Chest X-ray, AP view. Patient: 49 years old, sex M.
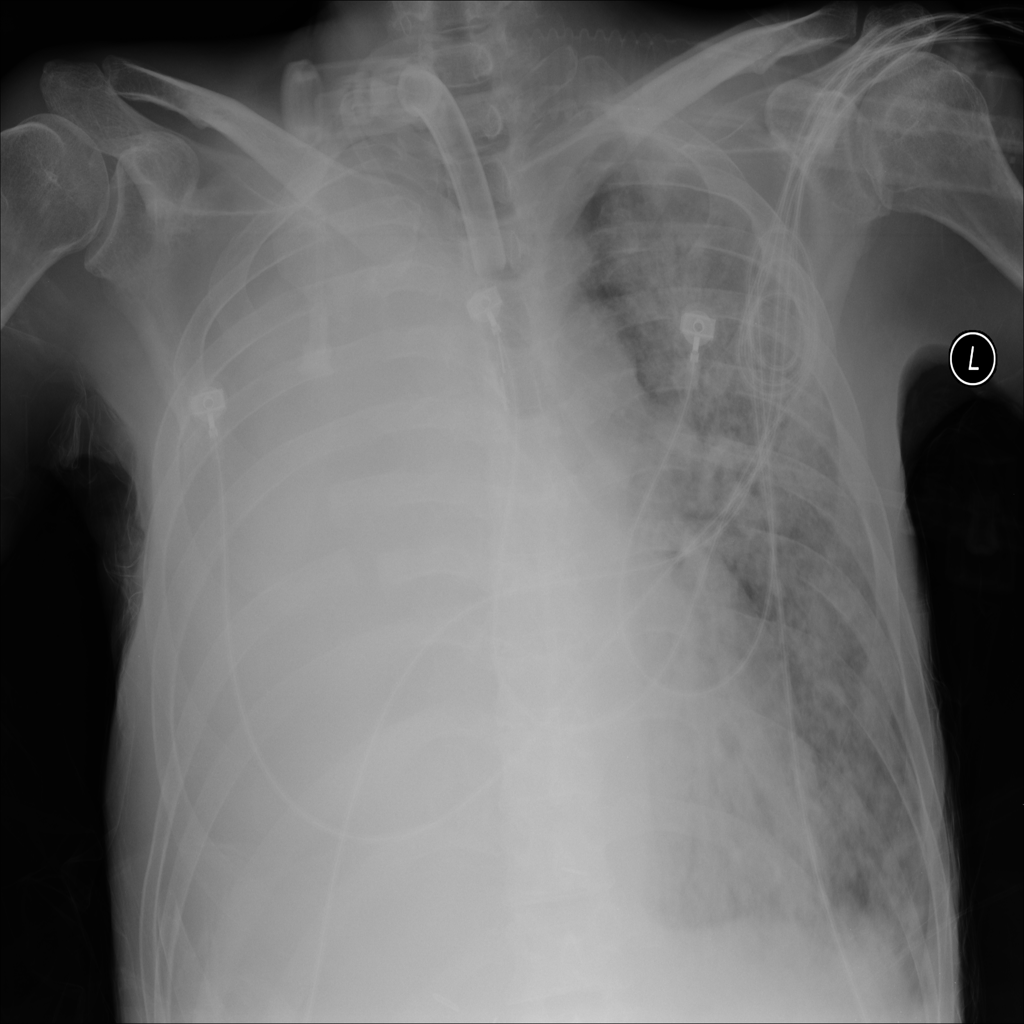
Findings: No Finding